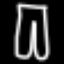
Label: pants